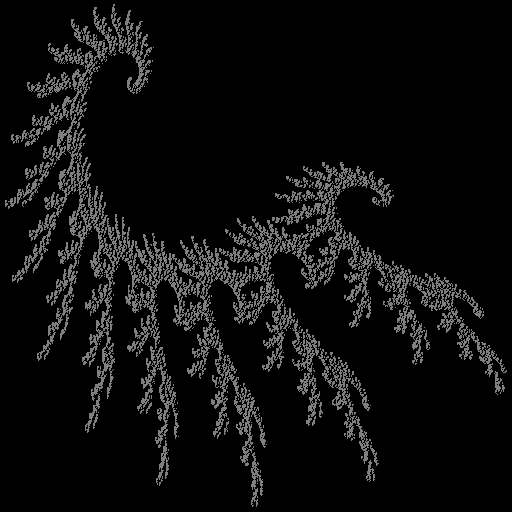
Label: grassfern